В высоком цилиндрическом сосуде радиуса $R=4~см$ с жидким гелием при температуре, близкой к абсолютному нулю (так что гелий является сверхтекучим и трением можно пренебречь), вертикально плавает ареометр — пластмассовый цилиндр радиуса $r=3.9~см$ и массой $m=500~г$. В результате малых колебаний ареометра уровень гелия в сосуде тоже колеблется, причем амплитуда этих колебаний $x=1~мм$.
Найдите максимальную скорость $v$ уровня поверхности гелия при этих колебаниях. Считайте, что капиллярными эффектами можно пренебречь, а плотность гелия $\rho=122~кг/м^{3}$.
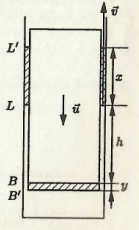
Решение: Пусть $L$ и $B$ — уровни гелия и нижнего основания ареометра в положении равновесия, а $L^{\prime}$ и $B^{\prime}$ — те же уровни при смещении ареометра (см. рисунок).  Высота $h$ столба гелия в равновесии определяется законом Архимеда:$$\pi r^{2} \rho h=m,$$причем $h \gg R \gg x$.Для нахождения максимальной скорости $v$ смещения уровня гелия воспользуемся законом сохранения энергии. Максимальная скорость мениска будет достигаться при прохождении положения равновесия. Найдем кинетическую энергию в этот момент. Поскольку $R-r \ll R \ll h$, определяющий вклад в кинетическую энергию системы вносит движение тонкого пристеночного слоя жидкости:$$E_\mathrm{kin}=\frac{\pi\left(R^{2}-r^{2}\right) h \rho v^{2}}{2}=\frac{\left(R^{2}-r^{2}\right) m v^{2}}{2 r^{2}} .$$Действительно, $u r^{2}=v\left(R^{2}-r^{2}\right)$, и кинетическая энергия остальной жидкости и ареометра будет порядка$$E_\mathrm{kin}^{\prime}=\frac{m u^{2}}{2}+\frac{\pi R^{3} \rho u^{2}}{2} \ll E_\mathrm{kin}.$$Аналогично, в рамках используемого приближения потенциальная энергия в положении максимального смещения$$E_\mathrm{pot}=\rho\left(h+\frac{x}{2}\right) \pi\left(R^{2}-r^{2}\right) g x-m g y=\frac{\rho g \pi\left(R^{2}-r^{2}\right) x^{2}}{2} .$$Учитывая, что $E_\mathrm{pot}=E_\mathrm{kin}$, получаем$$\rho g \pi r^{2} x^{2}=m v^{2},\quad v=r x \sqrt{\frac{\rho g \pi}{m}}=3.5~м/с.$$
Ответ: $$ v=r x \sqrt{\frac{\rho g \pi}{m}}=3.5~м/с. $$
Темы:
T, Колебания, Всероссийские, Центр масс